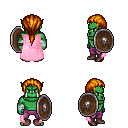
a pixel art fantasy rpg character, male body template, orc, green skin, pink cape, magenta pants, dark blonde ponytail hairstyle, white cloth bandages, maroon shoes, shield, four views (front, back, left, right), 2x2 character sprite sheet, small pixel art, hard edges, no anti-aliasing